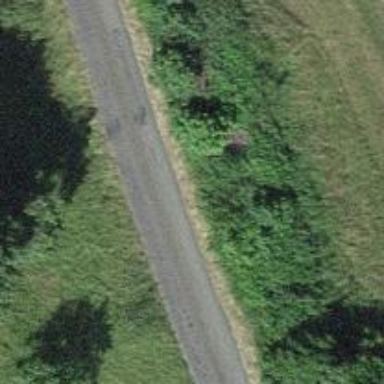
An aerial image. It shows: Hedge barrier.